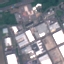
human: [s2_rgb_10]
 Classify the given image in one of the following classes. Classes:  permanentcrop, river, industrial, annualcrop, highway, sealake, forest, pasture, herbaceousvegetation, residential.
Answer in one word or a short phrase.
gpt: Industrial